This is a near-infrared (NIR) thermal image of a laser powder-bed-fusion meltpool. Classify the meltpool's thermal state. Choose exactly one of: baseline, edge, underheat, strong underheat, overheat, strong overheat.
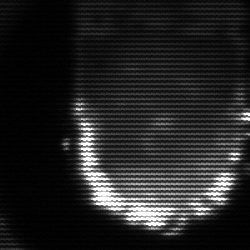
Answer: baseline